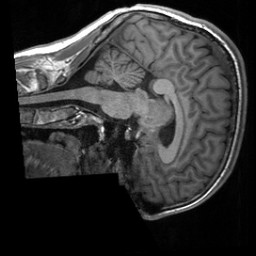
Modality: T1w
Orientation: sagittal
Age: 27
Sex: male
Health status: healthy
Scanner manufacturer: siemens
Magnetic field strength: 3 T
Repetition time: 2 s
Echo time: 0.00232 s